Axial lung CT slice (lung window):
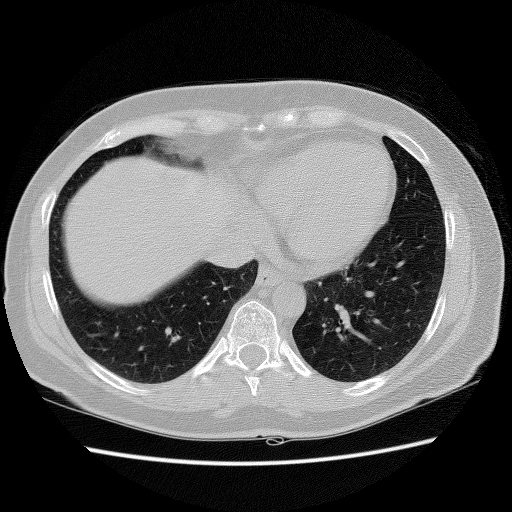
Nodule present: no